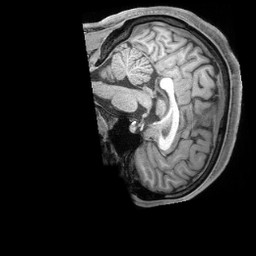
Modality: T1w
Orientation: sagittal
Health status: healthy
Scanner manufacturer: siemens
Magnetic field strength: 3 T
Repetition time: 2.4 s
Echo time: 0.00201 s